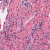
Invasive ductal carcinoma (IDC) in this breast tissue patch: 1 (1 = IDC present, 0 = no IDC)